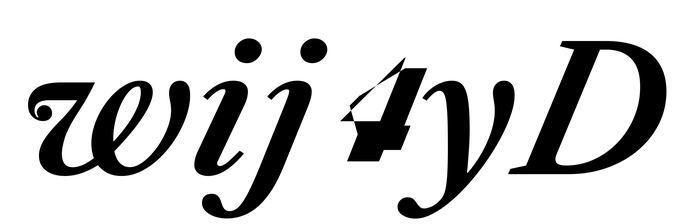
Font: LibreCaslonText-Italic_SemiBold_Italic